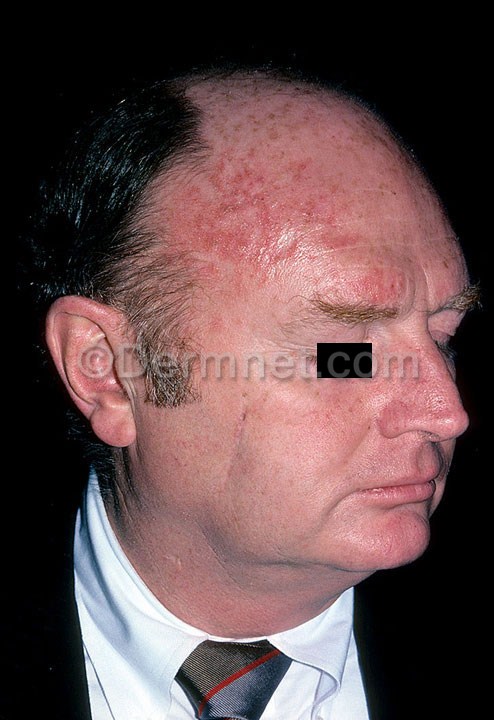
Disease: Actinic Keratosis Basal Cell Carcinoma and other Malignant Lesions